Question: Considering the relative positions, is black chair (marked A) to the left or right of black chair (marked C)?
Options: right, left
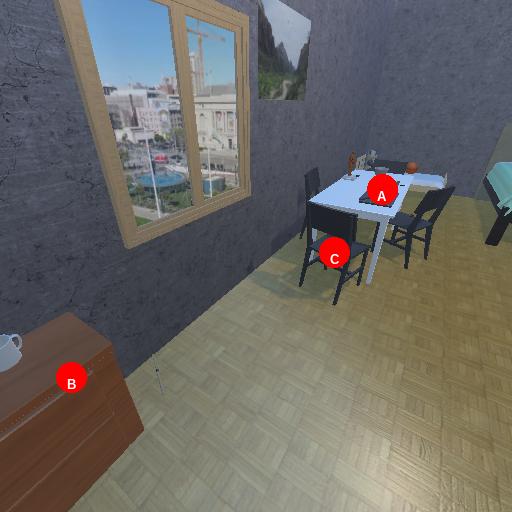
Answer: right